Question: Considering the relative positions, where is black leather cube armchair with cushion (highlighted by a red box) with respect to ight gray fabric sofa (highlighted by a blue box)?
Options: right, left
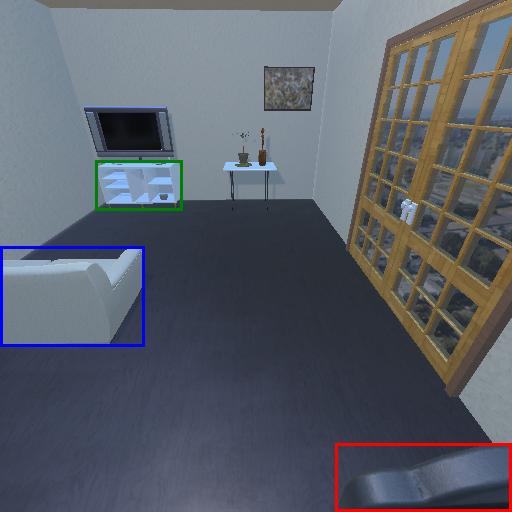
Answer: right